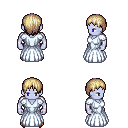
a pixel art fantasy rpg character, male body template, dark elf, purple skin, underdress, gold greaves, white blonde plain hairstyle, gold boots, four views (front, back, left, right), 2x2 character sprite sheet, small pixel art, hard edges, no anti-aliasing